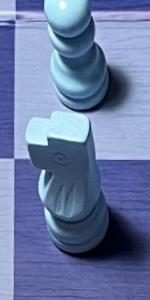
Label: Knight_White